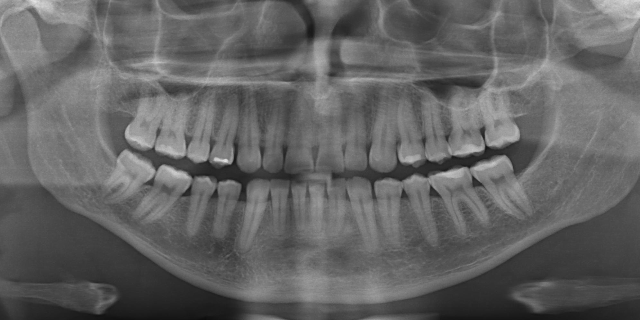
adult